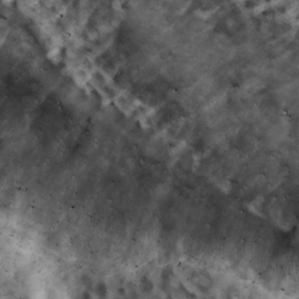
Label: non_frost